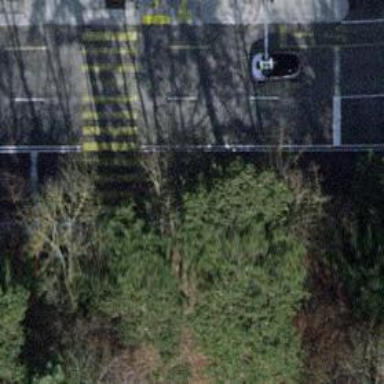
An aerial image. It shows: Asphalt sidewalk along the footway.